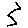
Label: zigzag